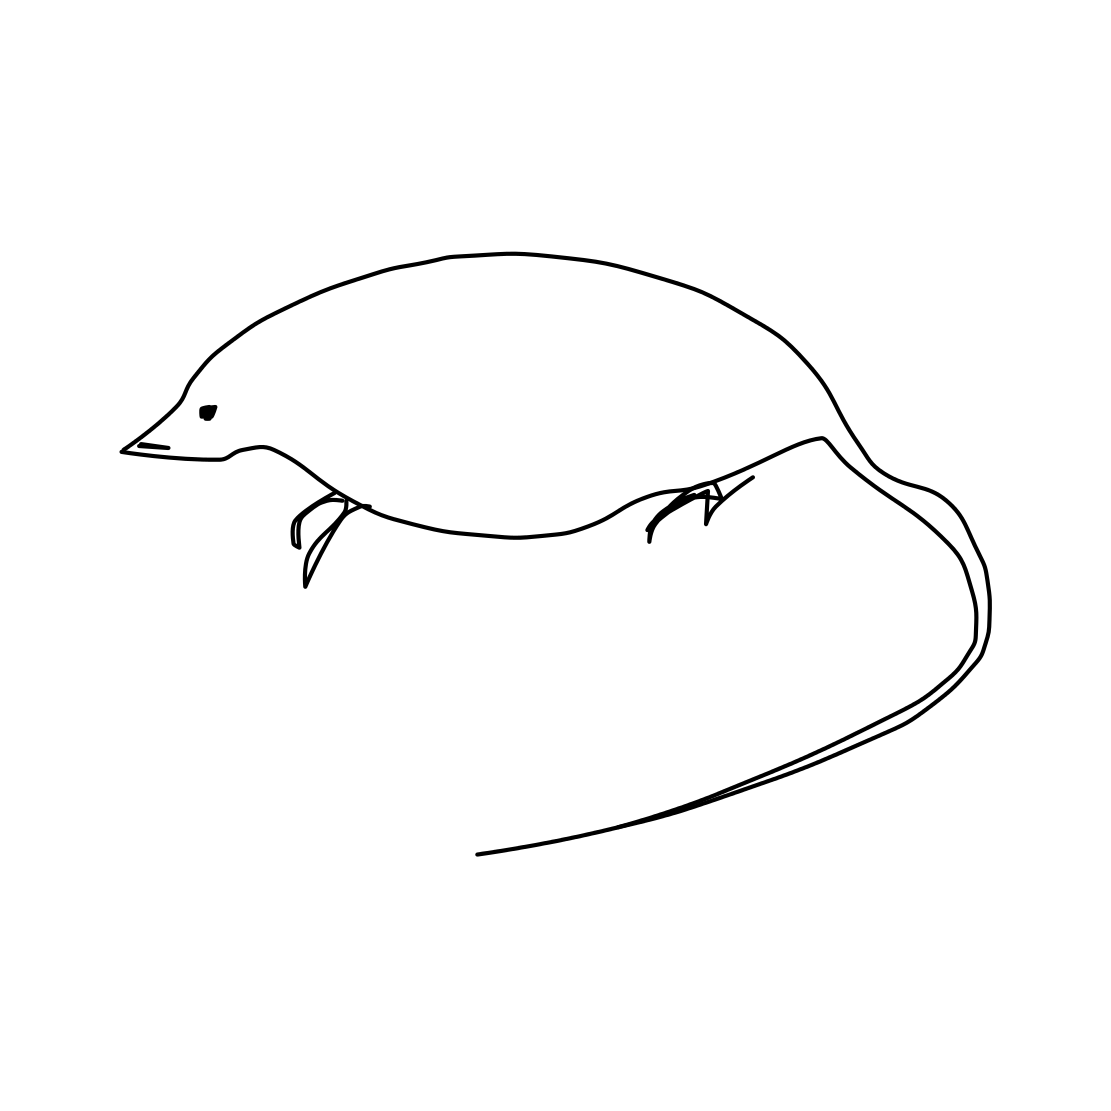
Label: mouse (animal)